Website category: restaurant
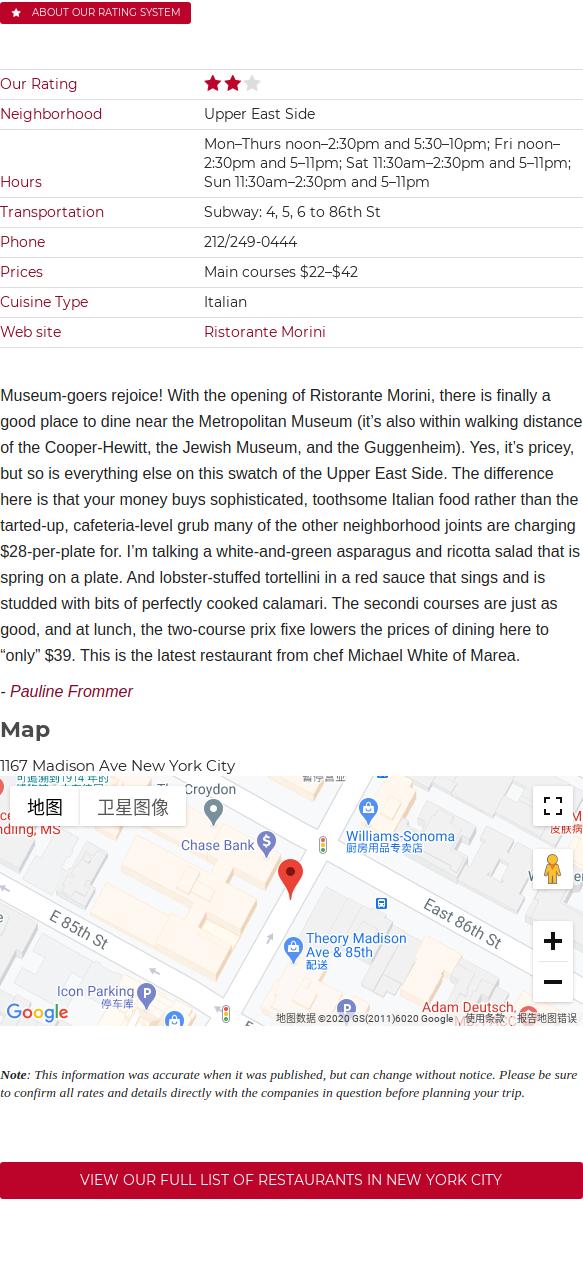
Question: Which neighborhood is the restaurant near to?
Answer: Upper East Side

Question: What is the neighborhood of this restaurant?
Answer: Upper East Side

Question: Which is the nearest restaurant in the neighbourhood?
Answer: Upper East Side

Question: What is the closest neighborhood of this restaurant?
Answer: Upper East Side

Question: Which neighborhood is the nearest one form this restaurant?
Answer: Upper East Side

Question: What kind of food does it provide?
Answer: Italian

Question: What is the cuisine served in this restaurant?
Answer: Italian

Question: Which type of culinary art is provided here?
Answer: Italian

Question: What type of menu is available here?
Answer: Italian

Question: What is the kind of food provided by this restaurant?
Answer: Italian

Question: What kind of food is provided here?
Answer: Italian

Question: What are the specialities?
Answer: Italian

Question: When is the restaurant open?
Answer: MonThurs noon2:30pm and 5:3010pm; Fri noon2:30pm and 511pm; Sat 11:30am2:30pm and 511pm; Sun 11:30am2:30pm and 511pm

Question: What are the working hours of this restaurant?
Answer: MonThurs noon2:30pm and 5:3010pm; Fri noon2:30pm and 511pm; Sat 11:30am2:30pm and 511pm; Sun 11:30am2:30pm and 511pm

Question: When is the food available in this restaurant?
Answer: MonThurs noon2:30pm and 5:3010pm; Fri noon2:30pm and 511pm; Sat 11:30am2:30pm and 511pm; Sun 11:30am2:30pm and 511pm

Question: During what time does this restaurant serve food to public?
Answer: MonThurs noon2:30pm and 5:3010pm; Fri noon2:30pm and 511pm; Sat 11:30am2:30pm and 511pm; Sun 11:30am2:30pm and 511pm

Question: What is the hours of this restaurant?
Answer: MonThurs noon2:30pm and 5:3010pm; Fri noon2:30pm and 511pm; Sat 11:30am2:30pm and 511pm; Sun 11:30am2:30pm and 511pm

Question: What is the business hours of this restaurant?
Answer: MonThurs noon2:30pm and 5:3010pm; Fri noon2:30pm and 511pm; Sat 11:30am2:30pm and 511pm; Sun 11:30am2:30pm and 511pm

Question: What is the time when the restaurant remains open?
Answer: MonThurs noon2:30pm and 5:3010pm; Fri noon2:30pm and 511pm; Sat 11:30am2:30pm and 511pm; Sun 11:30am2:30pm and 511pm

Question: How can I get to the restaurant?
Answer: Subway: 4, 5, 6 to 86th St

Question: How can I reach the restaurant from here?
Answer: Subway: 4, 5, 6 to 86th St

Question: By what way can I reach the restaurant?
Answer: Subway: 4, 5, 6 to 86th St

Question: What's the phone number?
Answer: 212/249-0444

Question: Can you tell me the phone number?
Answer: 212/249-0444

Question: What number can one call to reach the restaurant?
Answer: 212/249-0444

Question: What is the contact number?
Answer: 212/249-0444

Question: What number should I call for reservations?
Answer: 212/249-0444

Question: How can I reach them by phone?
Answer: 212/249-0444

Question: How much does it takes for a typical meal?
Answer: Main courses $22$42

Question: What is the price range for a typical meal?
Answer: Main courses $22$42

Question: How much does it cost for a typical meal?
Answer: Main courses $22$42

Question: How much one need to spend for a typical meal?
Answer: Main courses $22$42

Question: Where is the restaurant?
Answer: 1167 Madison Ave New York City

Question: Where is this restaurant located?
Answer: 1167 Madison Ave New York City

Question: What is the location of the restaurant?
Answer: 1167 Madison Ave New York City

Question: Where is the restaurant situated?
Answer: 1167 Madison Ave New York City

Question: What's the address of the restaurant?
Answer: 1167 Madison Ave New York City

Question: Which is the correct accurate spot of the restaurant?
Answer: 1167 Madison Ave New York City

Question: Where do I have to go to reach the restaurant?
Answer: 1167 Madison Ave New York City